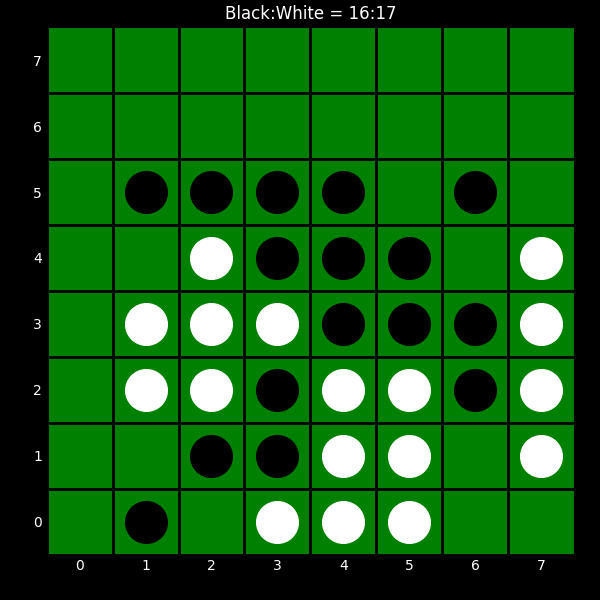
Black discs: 16
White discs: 17